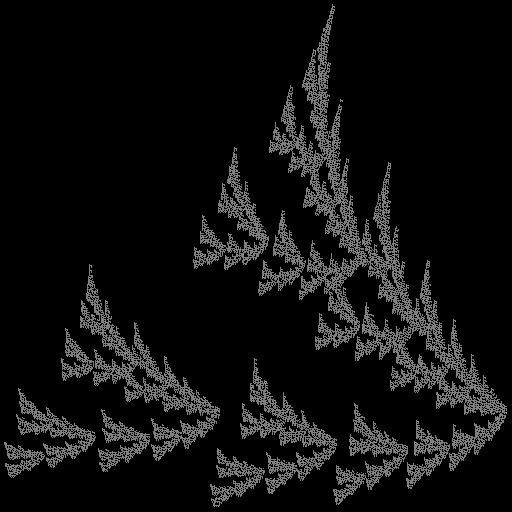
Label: watersprite